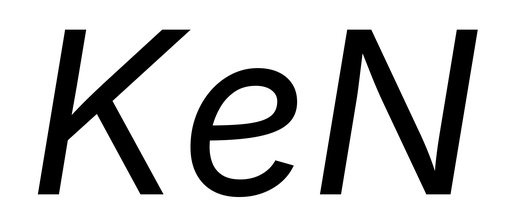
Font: Inter-Italic_Italic